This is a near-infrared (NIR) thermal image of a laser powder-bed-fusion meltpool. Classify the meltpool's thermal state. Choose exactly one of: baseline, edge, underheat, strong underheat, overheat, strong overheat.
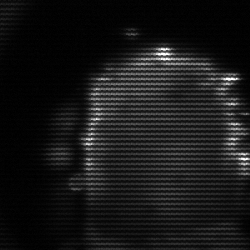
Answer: baseline